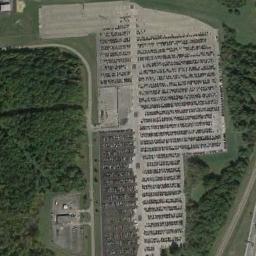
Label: parking_lot